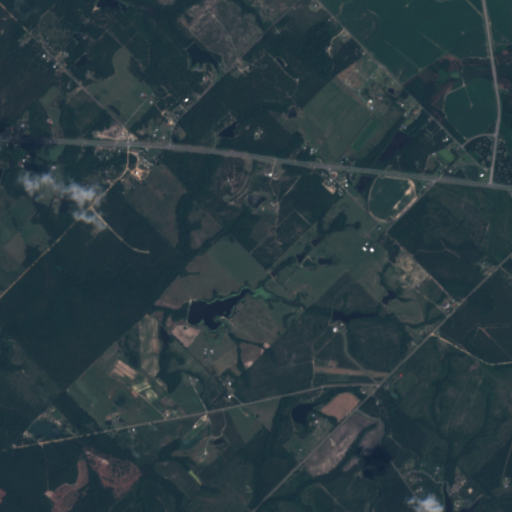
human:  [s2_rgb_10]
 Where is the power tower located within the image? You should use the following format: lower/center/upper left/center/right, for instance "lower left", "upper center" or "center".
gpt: There is no power tower in the image.